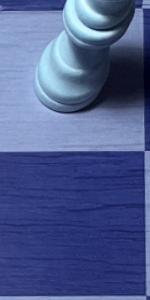
Label: Empty